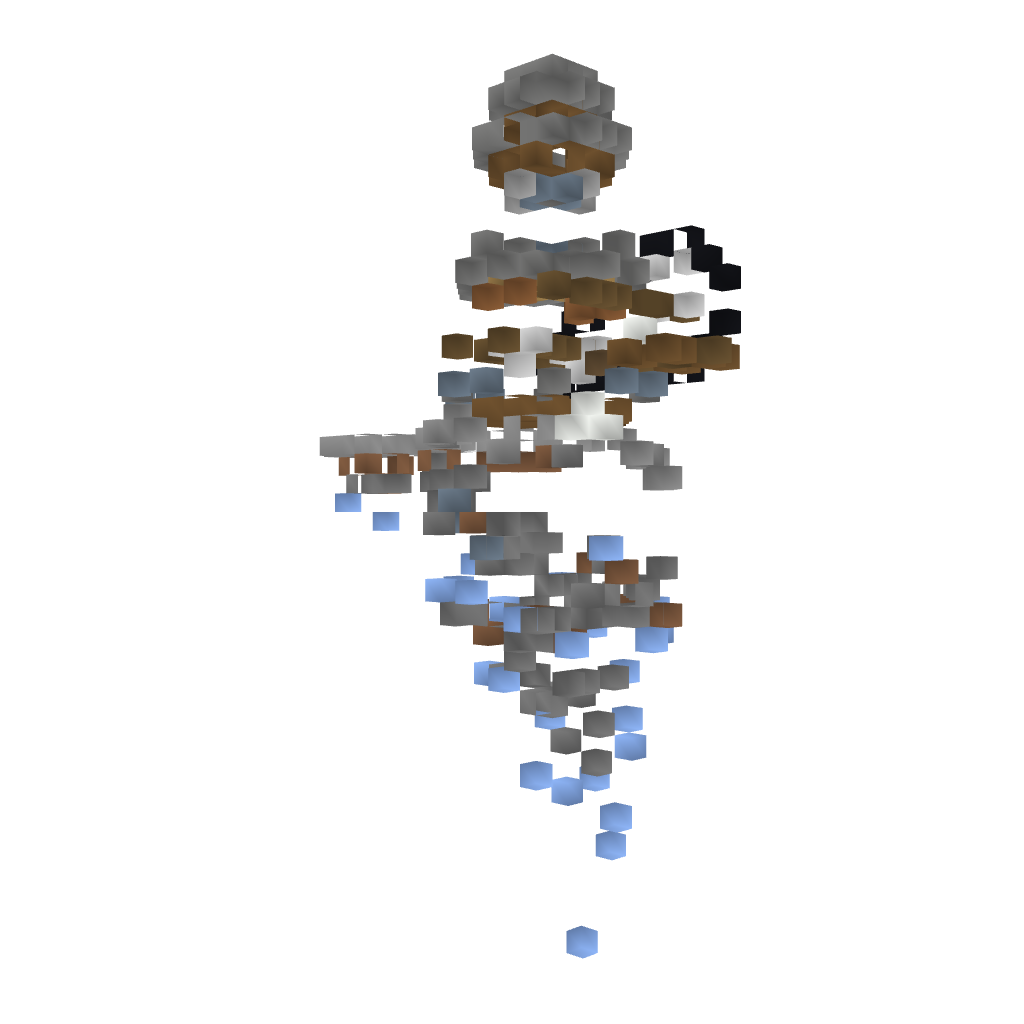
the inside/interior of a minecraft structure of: Steampunk Windmill